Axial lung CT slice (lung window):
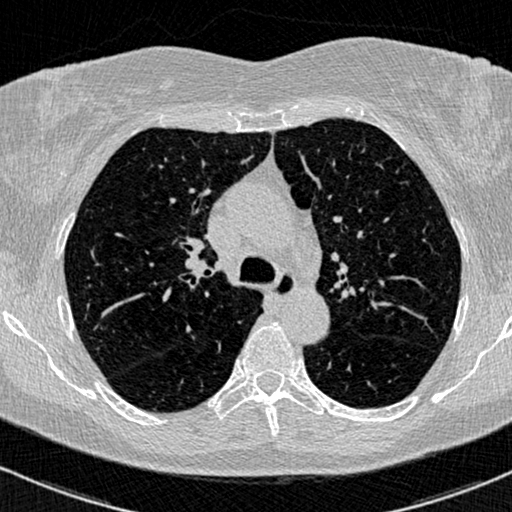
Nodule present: no